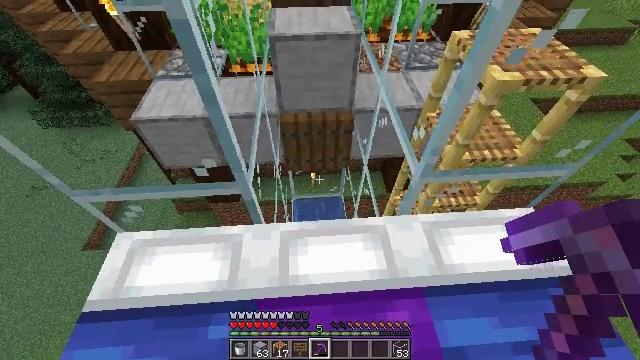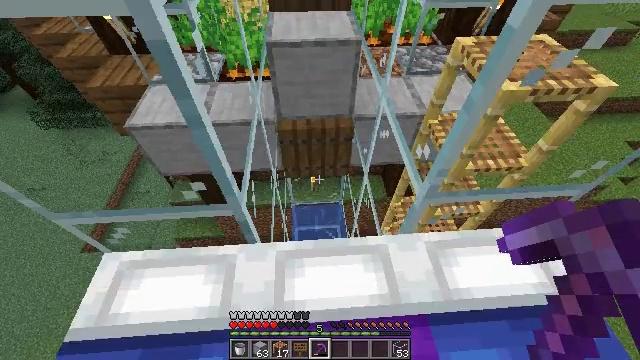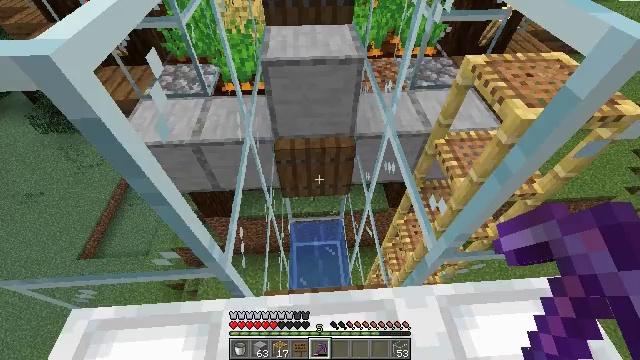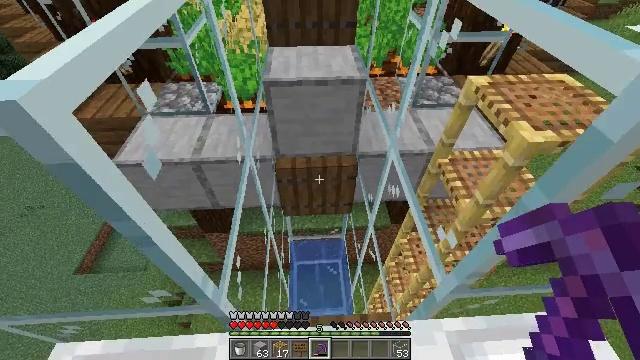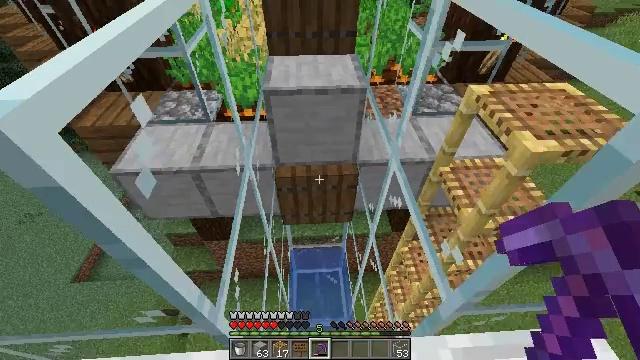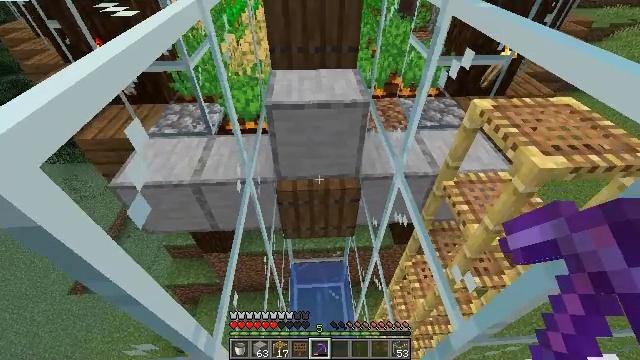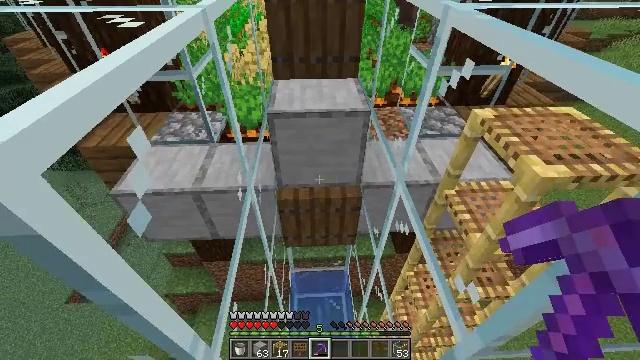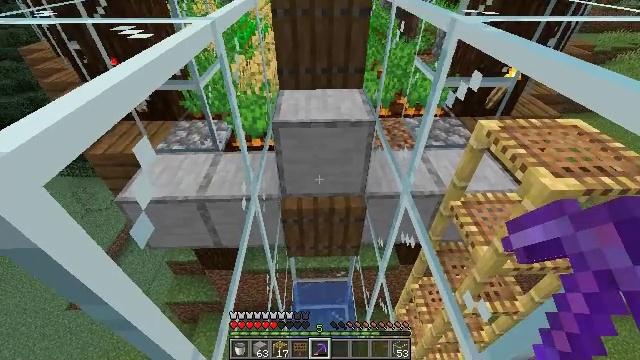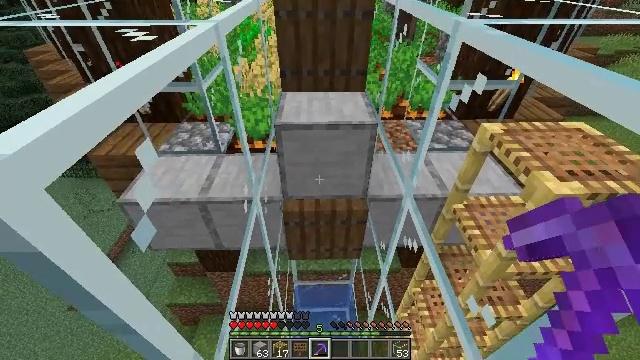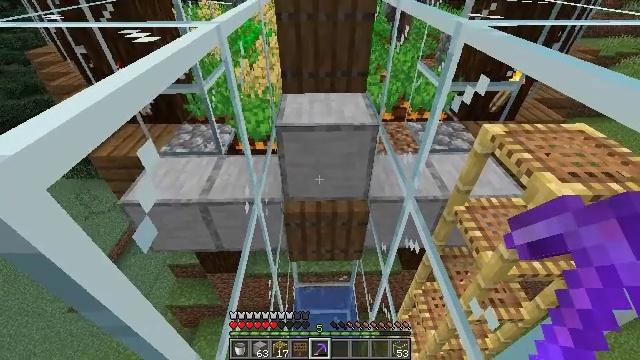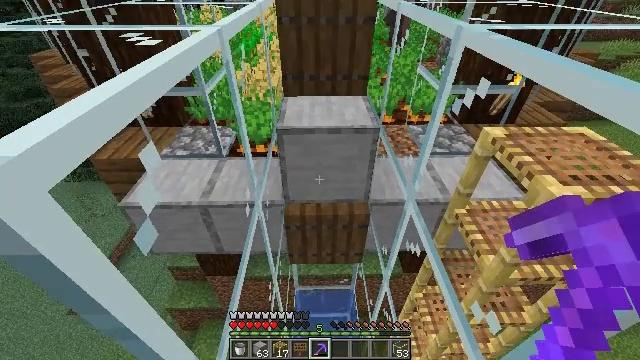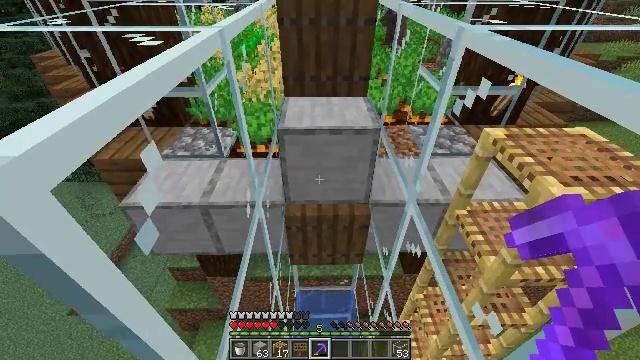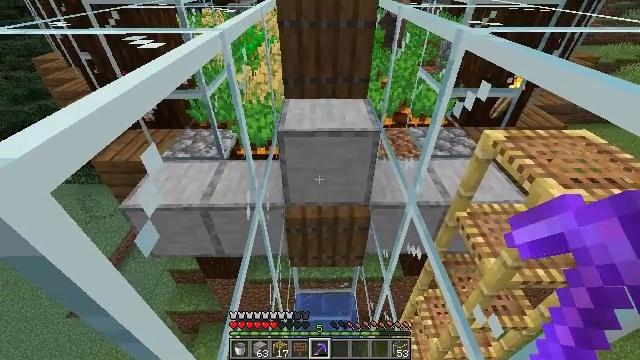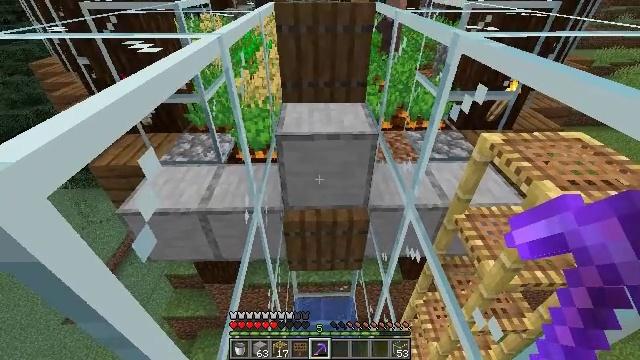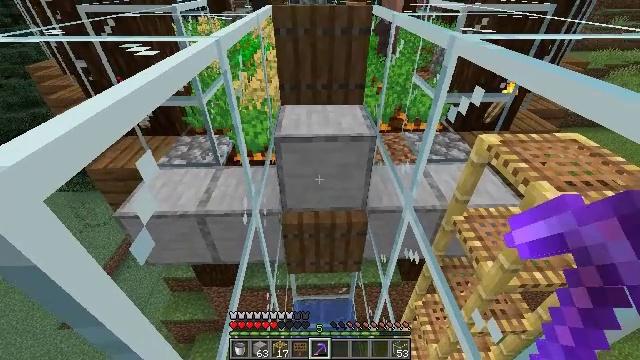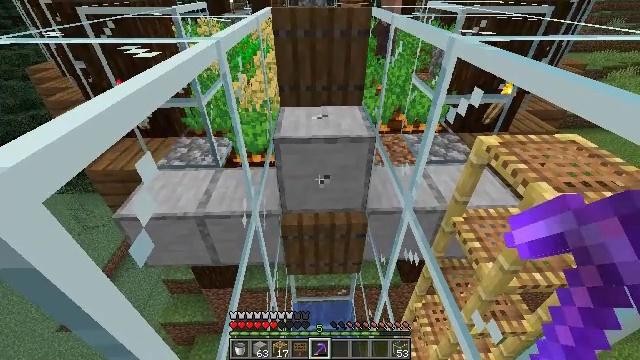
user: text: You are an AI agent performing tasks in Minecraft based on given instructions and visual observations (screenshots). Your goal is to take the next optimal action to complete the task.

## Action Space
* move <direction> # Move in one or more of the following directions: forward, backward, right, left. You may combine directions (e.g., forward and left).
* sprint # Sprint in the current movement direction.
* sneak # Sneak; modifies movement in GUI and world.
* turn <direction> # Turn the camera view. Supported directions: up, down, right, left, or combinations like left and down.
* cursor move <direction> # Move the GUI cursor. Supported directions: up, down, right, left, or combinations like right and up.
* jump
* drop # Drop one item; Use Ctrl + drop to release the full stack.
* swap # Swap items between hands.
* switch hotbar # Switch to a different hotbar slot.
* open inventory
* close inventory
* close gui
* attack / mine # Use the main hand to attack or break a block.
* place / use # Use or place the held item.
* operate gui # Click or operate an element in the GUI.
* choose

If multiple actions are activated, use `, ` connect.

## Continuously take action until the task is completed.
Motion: motion action
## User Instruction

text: Get smooth stone for building.
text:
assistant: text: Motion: move forward
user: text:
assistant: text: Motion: move forward
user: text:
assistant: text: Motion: turn up
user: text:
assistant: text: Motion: turn up
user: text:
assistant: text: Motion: turn up
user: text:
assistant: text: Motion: turn up
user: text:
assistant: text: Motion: turn left and up
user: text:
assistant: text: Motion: no_op
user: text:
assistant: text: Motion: no_op
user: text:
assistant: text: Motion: no_op
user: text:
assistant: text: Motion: no_op
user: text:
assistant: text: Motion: no_op
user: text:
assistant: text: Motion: no_op
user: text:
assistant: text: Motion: no_op
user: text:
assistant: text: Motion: attack / mine
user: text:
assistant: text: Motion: attack / mine
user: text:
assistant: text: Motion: attack / mine
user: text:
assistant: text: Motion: attack / mine
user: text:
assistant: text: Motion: attack / mine
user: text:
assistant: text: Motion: attack / mine
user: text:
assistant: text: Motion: attack / mine
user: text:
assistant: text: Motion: attack / mine
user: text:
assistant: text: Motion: attack / mine
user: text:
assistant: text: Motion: attack / mine
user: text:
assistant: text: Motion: attack / mine
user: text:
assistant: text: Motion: attack / mine